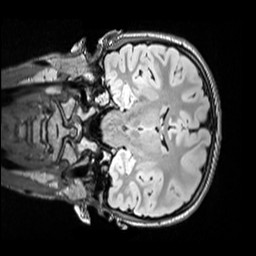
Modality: FLAIR
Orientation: coronal
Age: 12
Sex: female
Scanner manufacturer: siemens
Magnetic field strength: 3 T
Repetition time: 5 s
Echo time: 0.388 s